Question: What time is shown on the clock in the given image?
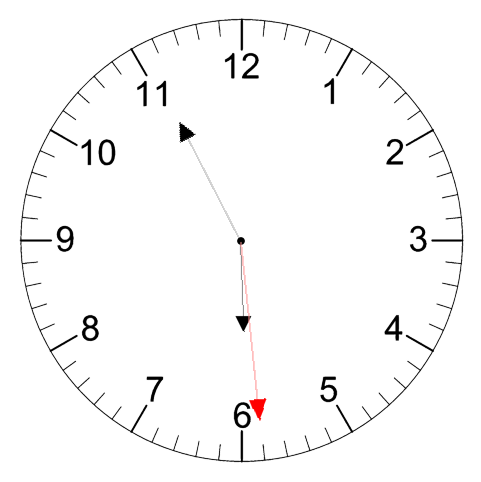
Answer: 05:55:29